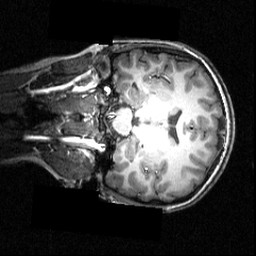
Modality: T1w
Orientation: coronal
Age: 18
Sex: female
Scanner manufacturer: siemens
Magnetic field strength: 3.951 T
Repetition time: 1.5 s
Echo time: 0.00335 s